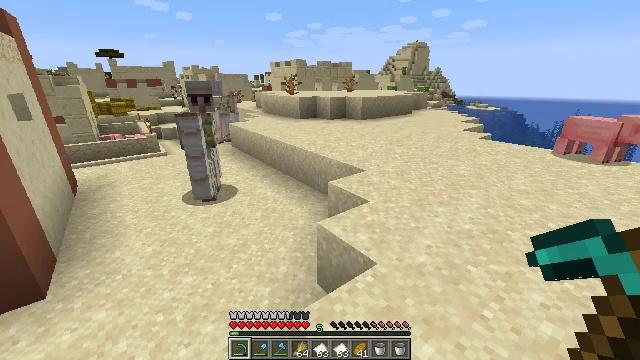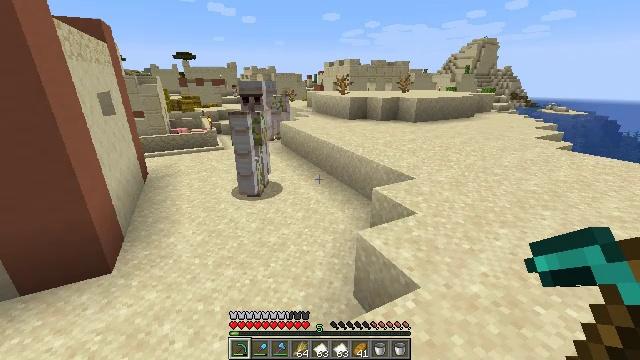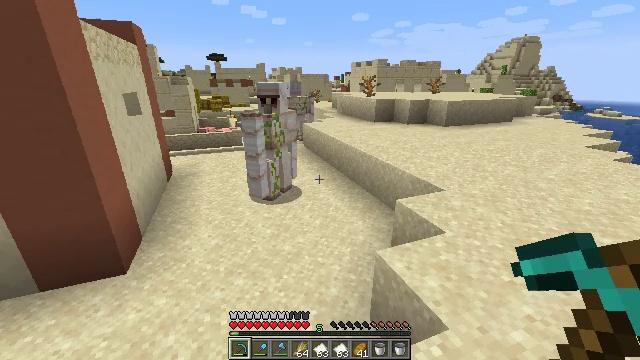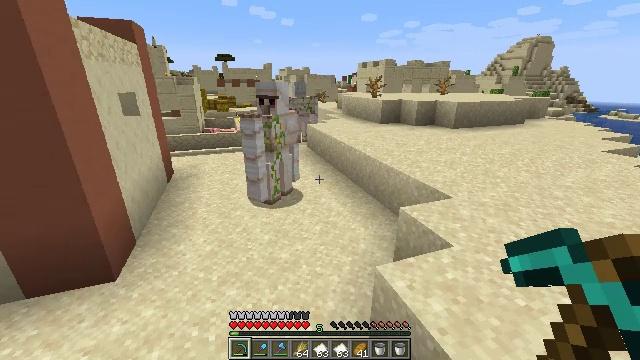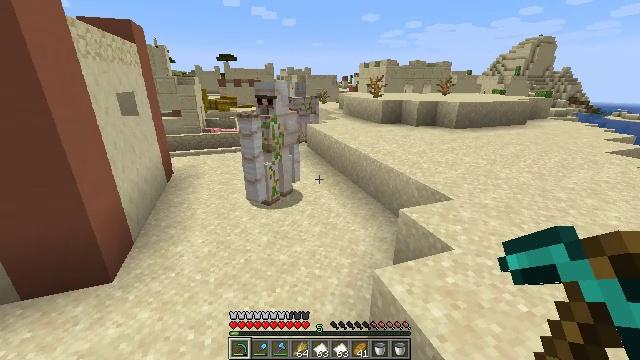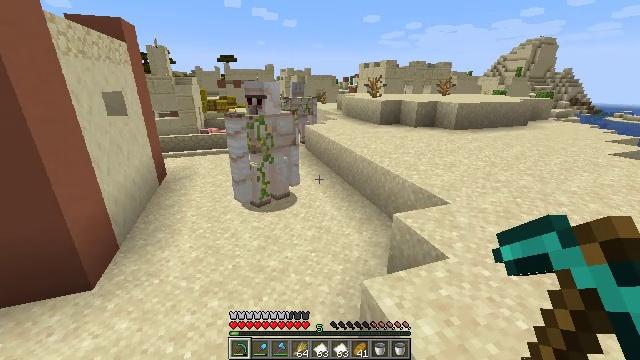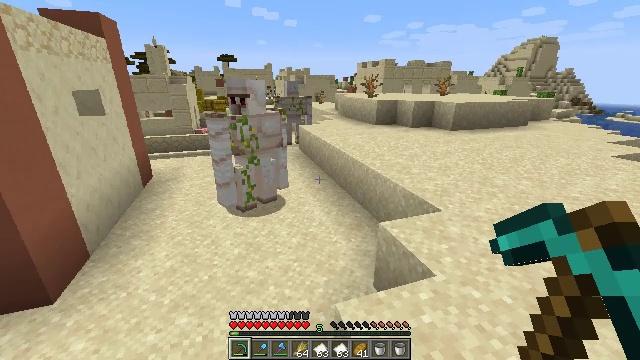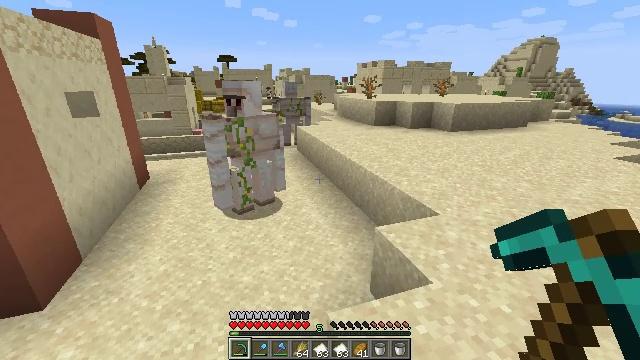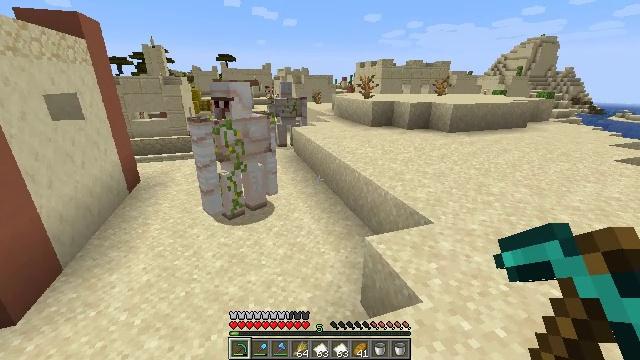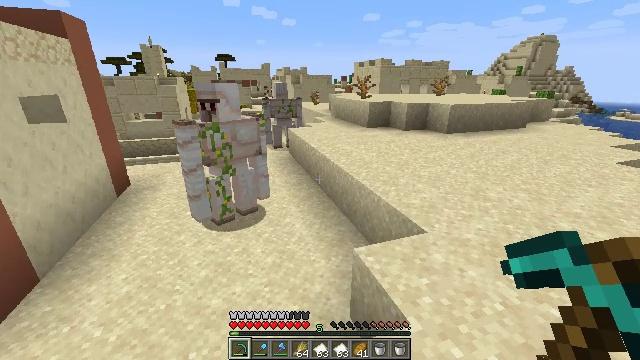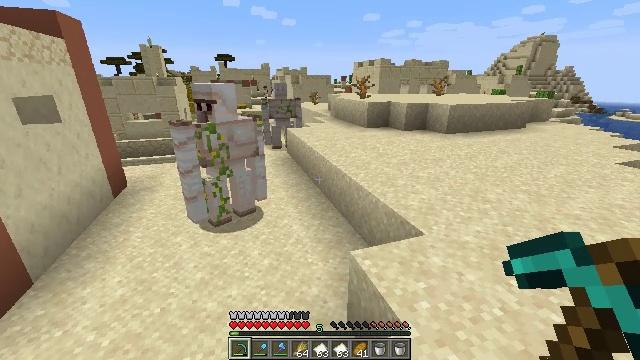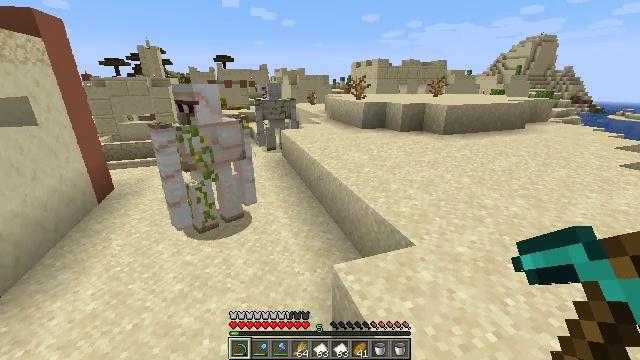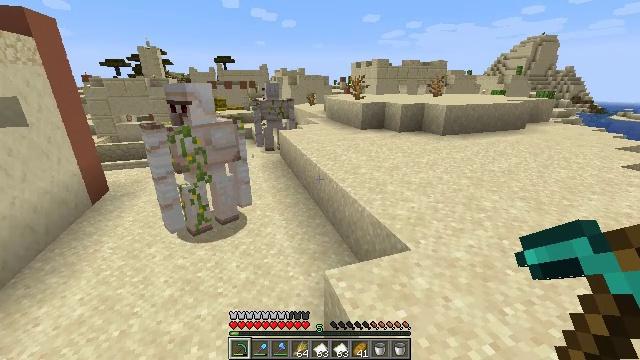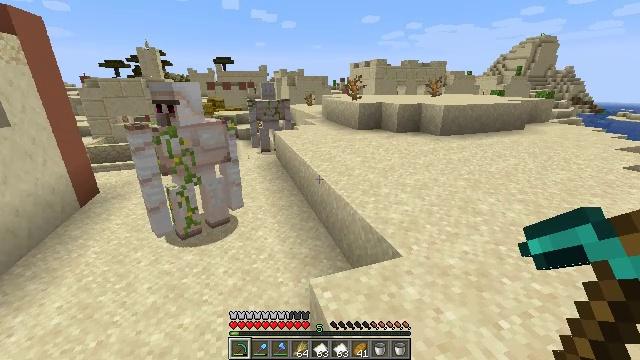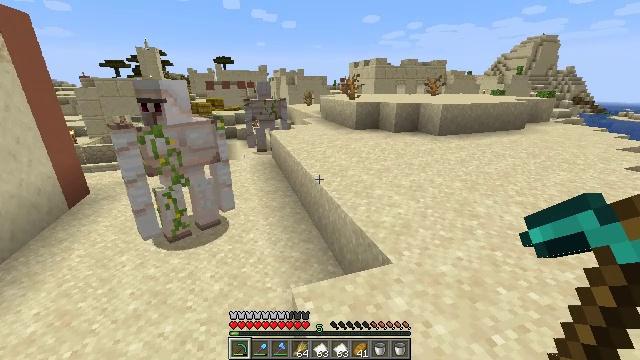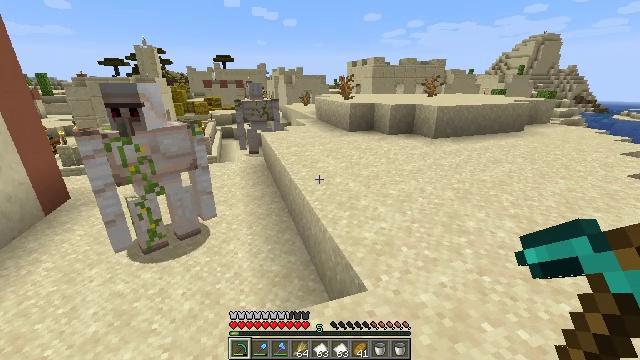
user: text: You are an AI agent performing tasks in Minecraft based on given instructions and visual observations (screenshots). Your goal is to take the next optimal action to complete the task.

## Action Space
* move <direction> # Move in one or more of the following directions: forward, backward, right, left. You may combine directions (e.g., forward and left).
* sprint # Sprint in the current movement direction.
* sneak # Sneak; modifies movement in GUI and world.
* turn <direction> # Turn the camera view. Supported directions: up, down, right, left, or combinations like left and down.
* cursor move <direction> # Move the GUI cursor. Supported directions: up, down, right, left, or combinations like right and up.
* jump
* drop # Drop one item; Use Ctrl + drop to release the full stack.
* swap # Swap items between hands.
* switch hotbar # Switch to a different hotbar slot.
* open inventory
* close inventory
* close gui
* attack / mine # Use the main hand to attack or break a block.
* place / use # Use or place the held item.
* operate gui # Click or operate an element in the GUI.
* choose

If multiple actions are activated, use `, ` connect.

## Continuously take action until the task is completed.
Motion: motion action
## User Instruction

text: Harvest hay blocks from the village.
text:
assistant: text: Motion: move forward, turn left
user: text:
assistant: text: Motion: move forward, turn left
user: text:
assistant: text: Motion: move forward and move right, turn left
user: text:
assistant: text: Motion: move forward and move right
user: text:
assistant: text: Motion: move forward and move right
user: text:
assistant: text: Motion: move forward and move right
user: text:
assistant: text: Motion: move forward and move right
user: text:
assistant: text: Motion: move forward and move right
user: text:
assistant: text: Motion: move forward and move right
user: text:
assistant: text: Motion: move forward and move right
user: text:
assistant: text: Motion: move forward and move right
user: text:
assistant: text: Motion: move forward and move right
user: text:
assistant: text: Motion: move forward and move right
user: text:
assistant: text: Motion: move forward and move right
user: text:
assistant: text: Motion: move forward and move right
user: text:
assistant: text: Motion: move forward and move right
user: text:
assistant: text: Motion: move forward and move right
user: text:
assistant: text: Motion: move forward and move right
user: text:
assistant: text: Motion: move forward and move right, turn left
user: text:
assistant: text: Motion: move forward, turn left
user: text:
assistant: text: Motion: move forward
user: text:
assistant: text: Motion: move forward
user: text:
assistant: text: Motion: move forward
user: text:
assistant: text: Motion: move forward
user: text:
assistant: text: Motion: move forward
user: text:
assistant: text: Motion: move forward
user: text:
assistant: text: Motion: move forward
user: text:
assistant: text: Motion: move forward
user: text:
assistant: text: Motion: move forward
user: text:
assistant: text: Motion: move forward